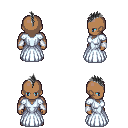
a pixel art fantasy rpg character, male body template, human, dark skin, underdress, magenta pants, gray mohawk hairstyle, white cloth bracers, four views (front, back, left, right), 2x2 character sprite sheet, small pixel art, hard edges, no anti-aliasing